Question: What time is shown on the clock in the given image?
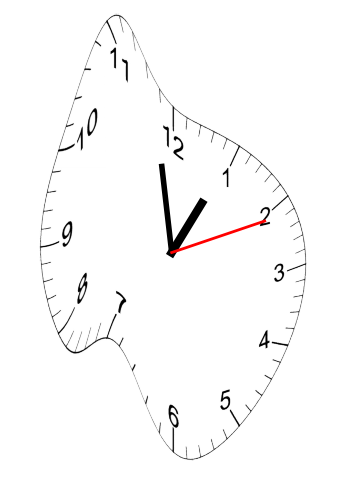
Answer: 12:58:11